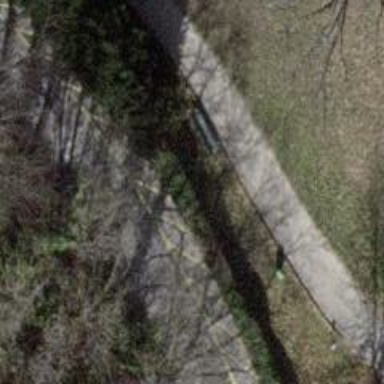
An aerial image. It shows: Bench for seating.